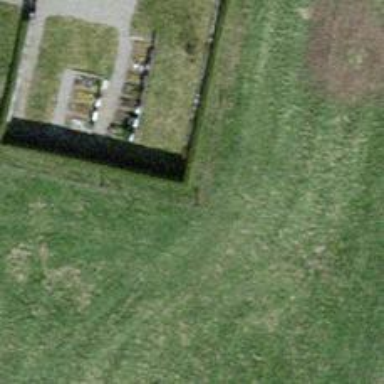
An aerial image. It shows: Fence is in the image.